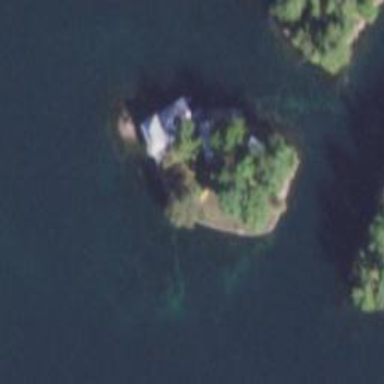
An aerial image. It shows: Islet.